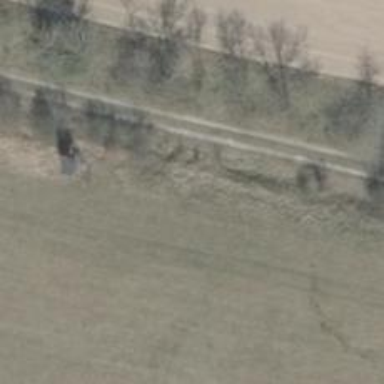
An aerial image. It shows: Hunting stand.